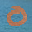
Label: 0